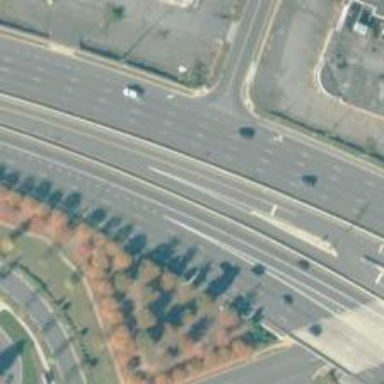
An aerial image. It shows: Busway road.